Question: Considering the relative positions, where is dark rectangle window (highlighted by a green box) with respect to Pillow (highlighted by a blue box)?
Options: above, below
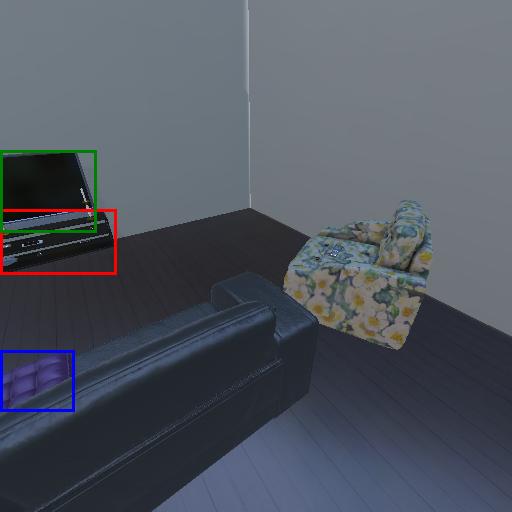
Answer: above